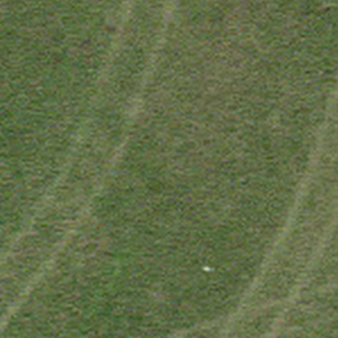
Label: other